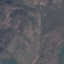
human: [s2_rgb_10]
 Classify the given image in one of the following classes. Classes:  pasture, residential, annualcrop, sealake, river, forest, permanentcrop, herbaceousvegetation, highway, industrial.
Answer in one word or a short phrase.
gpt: HerbaceousVegetation